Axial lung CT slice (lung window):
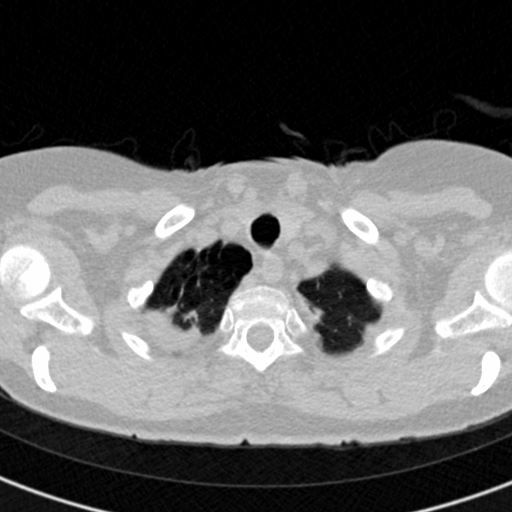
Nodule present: no